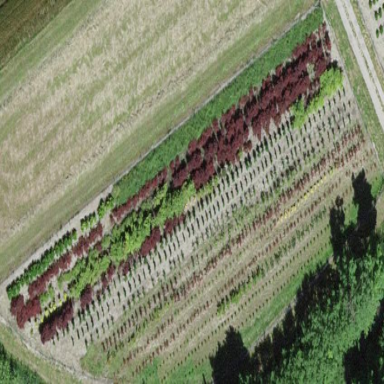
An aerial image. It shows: Plant nursery.